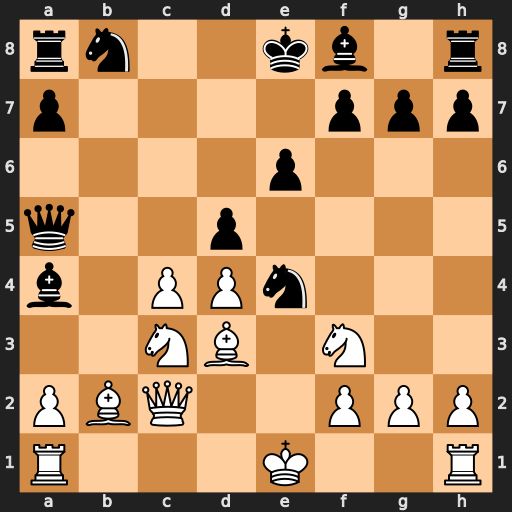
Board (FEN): rn2kb1r/p4ppp/4p3/q2p4/b1PPn3/2NB1N2/PBQ2PPP/R3K2R
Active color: w
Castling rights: KQkq
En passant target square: -
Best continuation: Qxa4+ Qxa4 Nxa4